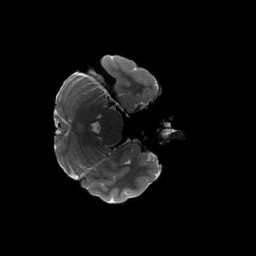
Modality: T2w
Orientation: axial
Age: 21
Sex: female
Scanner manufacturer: siemens
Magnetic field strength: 3 T
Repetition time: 3.2 s
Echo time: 0.564 s